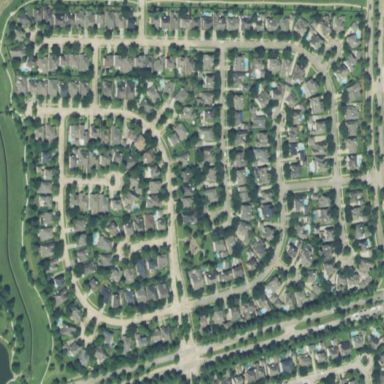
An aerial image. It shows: Residential area.